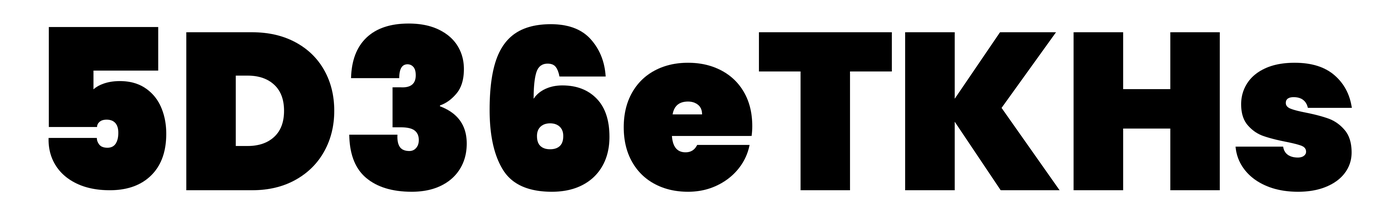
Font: Poppins-Black